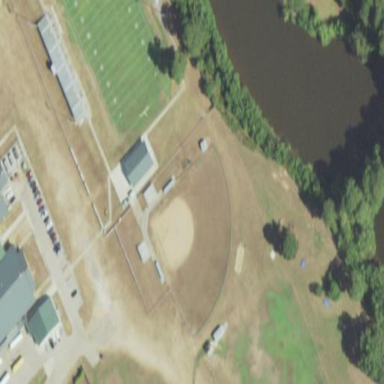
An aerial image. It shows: Pitch designated for baseball and softball activities.